You are looking at the envelope spectrum of a bearing's vibration signal. The marked vertical lines are the theoretical fault frequencies for the outer race, inner race, rolling elements, and cage. Based on the visible evidence, which condition applies: normal, inner_race, outer_race, ball?
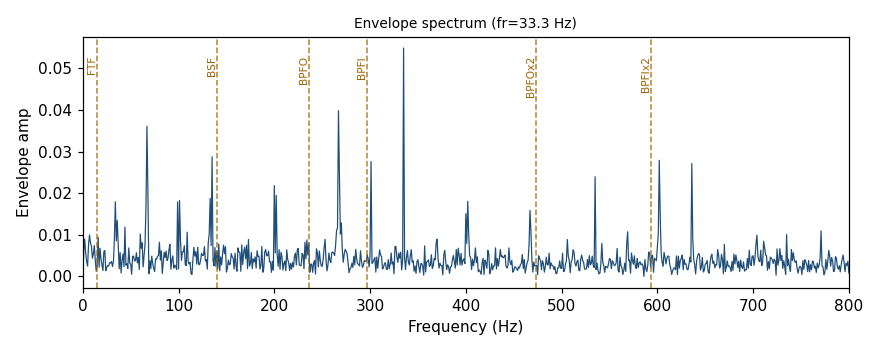
Answer: inner_race